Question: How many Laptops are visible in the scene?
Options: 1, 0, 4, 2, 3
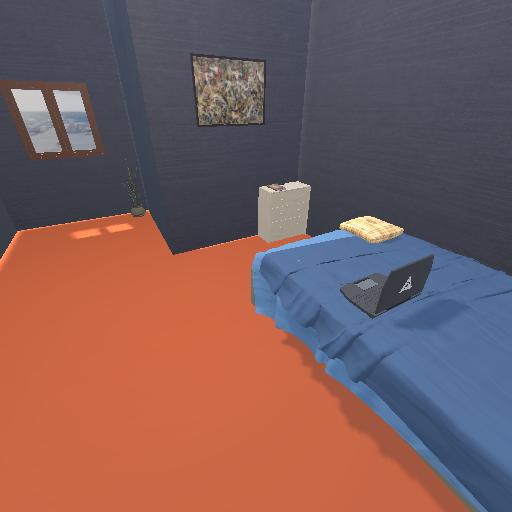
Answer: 1